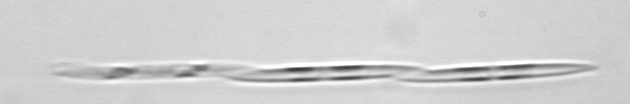
Label: Pseudo-nitzschia